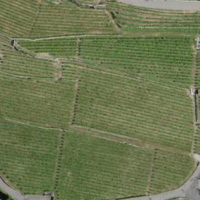
EUNIS habitat code: 40
Species observed at this site:
Vitis vinifera